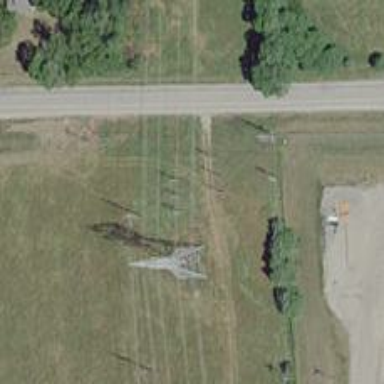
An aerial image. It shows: Crossing power pole.